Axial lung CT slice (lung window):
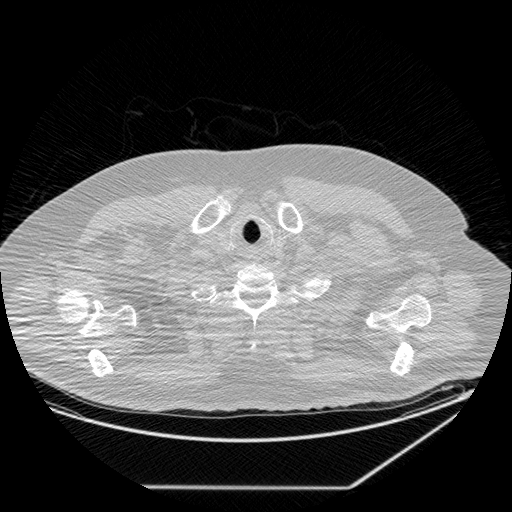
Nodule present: no